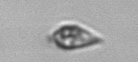
Label: Oxytoxum